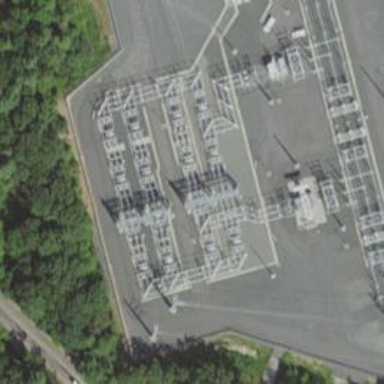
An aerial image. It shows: Switch for power supply.